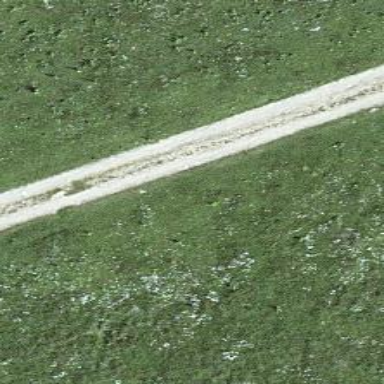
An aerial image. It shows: Nordic track road with grade3 tracktype.